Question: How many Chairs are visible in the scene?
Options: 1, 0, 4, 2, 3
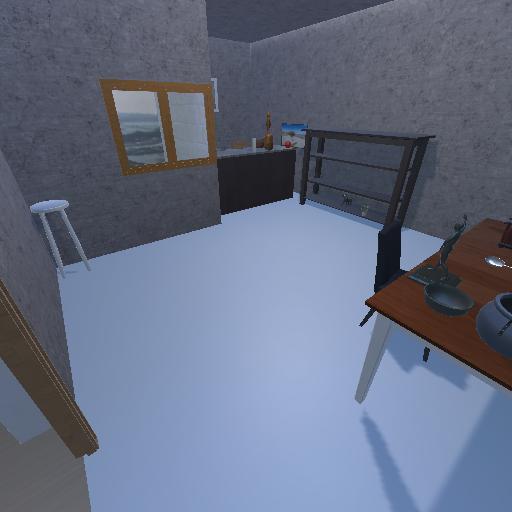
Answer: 1